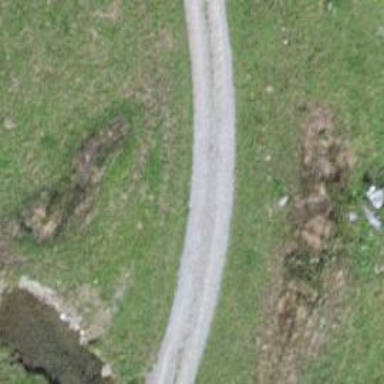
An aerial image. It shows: Track with grade 1 quality.